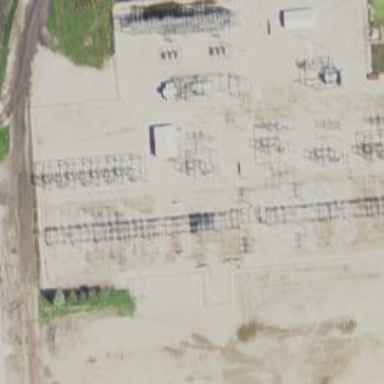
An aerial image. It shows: Switch for power supply.